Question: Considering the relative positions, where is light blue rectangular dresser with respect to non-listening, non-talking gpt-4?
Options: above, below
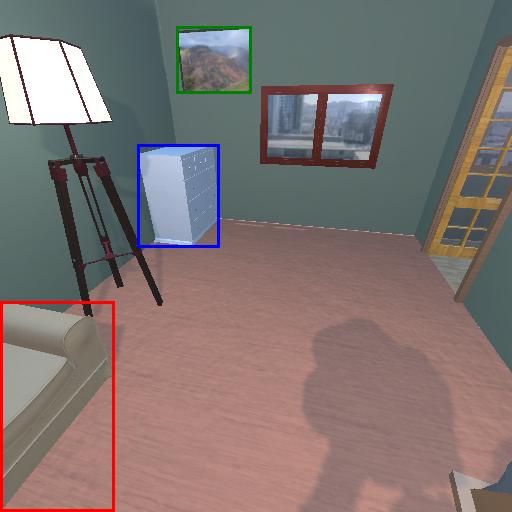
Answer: above